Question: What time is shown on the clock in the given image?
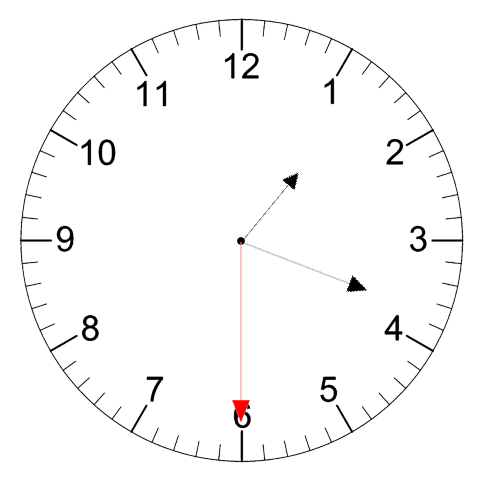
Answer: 01:18:30